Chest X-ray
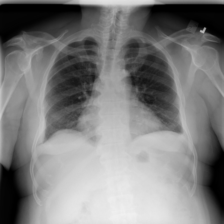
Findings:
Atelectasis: negative
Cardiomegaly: negative
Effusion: negative
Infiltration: negative
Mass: negative
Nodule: negative
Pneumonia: negative
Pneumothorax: negative
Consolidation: negative
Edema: negative
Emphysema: negative
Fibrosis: negative
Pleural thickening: positive
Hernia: negative